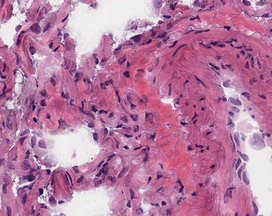
Tumor epithelial tissue: no
Tumor-associated stroma tissue: no
Normal tissue: yes